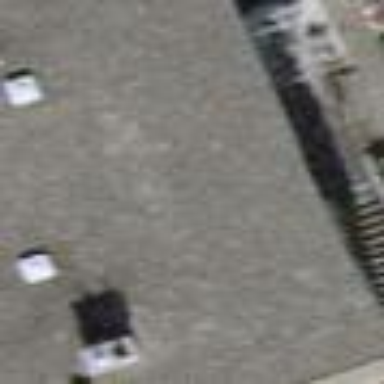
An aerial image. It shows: House with flat roof.